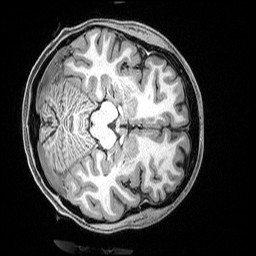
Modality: T1w
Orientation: axial
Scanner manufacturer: siemens
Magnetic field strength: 3 T
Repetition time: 2.5 s
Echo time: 0.0029 s